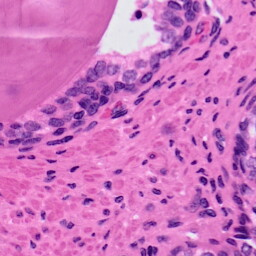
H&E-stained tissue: Prostate